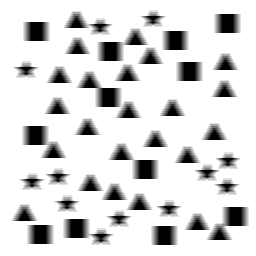
Squares: 12
Triangles: 24
Stars: 12
Total shapes: 48